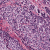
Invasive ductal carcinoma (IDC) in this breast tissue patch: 1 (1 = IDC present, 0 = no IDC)